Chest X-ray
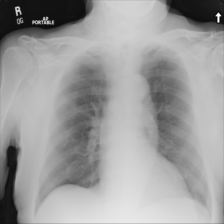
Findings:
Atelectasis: negative
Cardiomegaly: negative
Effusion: negative
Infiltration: negative
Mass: negative
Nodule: negative
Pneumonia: negative
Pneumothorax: negative
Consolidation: negative
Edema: negative
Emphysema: negative
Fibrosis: negative
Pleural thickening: negative
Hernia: negative